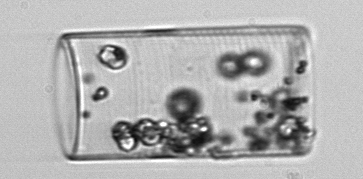
Label: Guinardia_flaccida